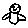
Label: bird